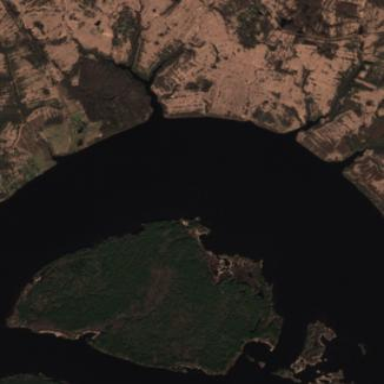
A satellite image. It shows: Island covered with woodland.